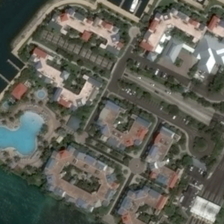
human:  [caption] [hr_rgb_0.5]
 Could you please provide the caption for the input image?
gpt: a lot of trees and grass are planted around the house .

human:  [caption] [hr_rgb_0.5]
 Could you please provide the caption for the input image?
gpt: on one side of the road is a high-end residential area .

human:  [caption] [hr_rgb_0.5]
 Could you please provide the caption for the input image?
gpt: a lot of trees and grass are planted around the house .

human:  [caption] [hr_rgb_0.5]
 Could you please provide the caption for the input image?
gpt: on one side of the road is a high-end residential area .

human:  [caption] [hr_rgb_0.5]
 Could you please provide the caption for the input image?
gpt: on one side of the road is a high-end residential area .